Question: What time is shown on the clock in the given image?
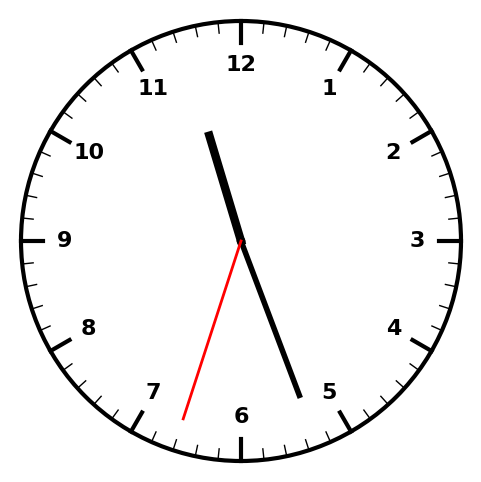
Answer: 11:26:33